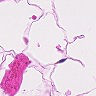
Metastatic tissue present: no